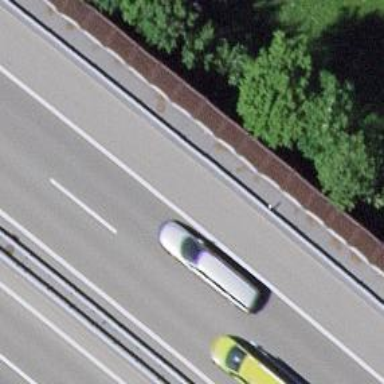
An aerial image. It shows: Asphalt motorway.